Question: Calculate the minimum enclosing rectangle area of the following rectangle, where the sides of the enclosing rectangle must be parallel to the grid
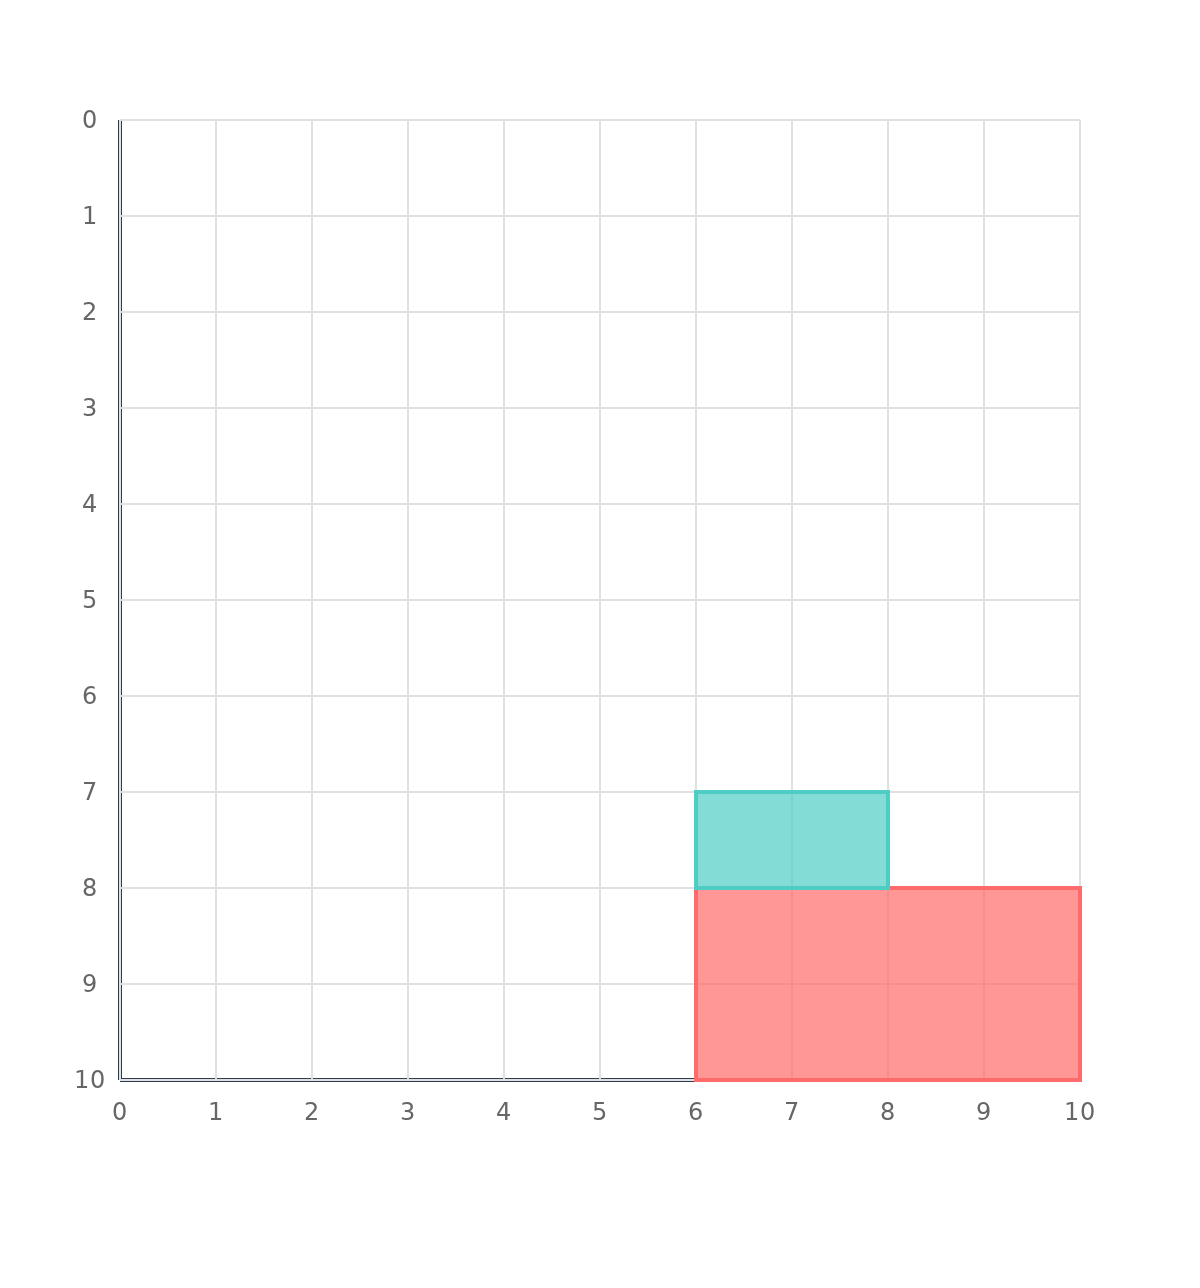
Answer: 12